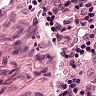
Metastatic tissue present: no